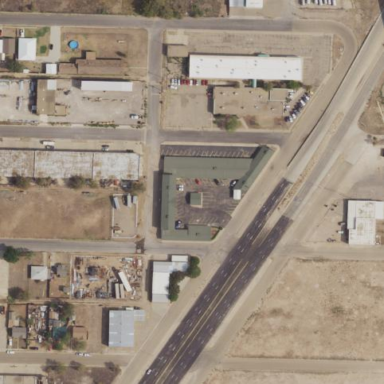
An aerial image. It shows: Building that is motel.